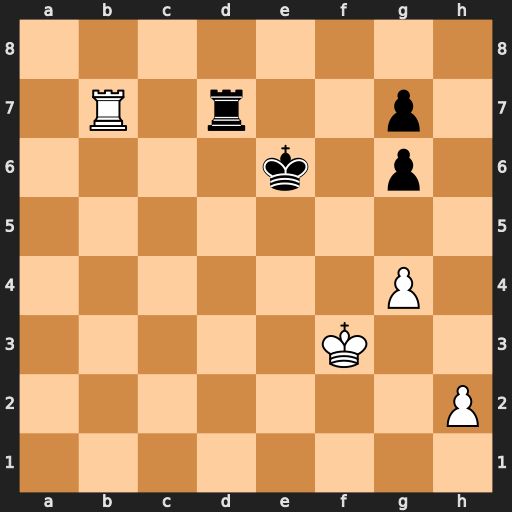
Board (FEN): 8/1R1r2p1/4k1p1/8/6P1/5K2/7P/8
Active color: w
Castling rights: -
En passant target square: -
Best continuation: Rxd7 Kxd7 Kf4 Ke7 Kg5